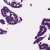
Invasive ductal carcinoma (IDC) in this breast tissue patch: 0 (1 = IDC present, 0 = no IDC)